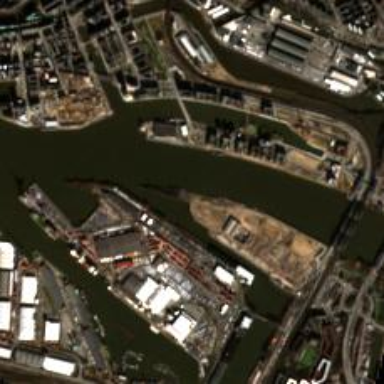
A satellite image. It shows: Man-made quay.